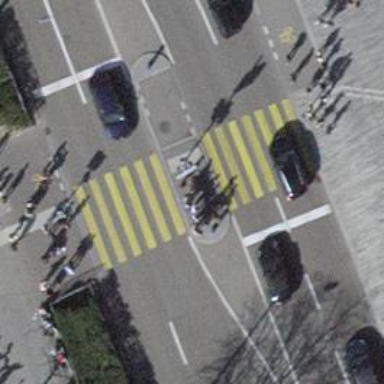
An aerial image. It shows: Kerb barrier.